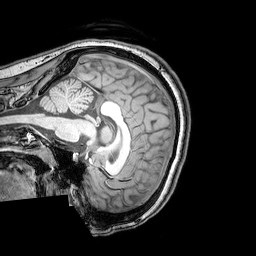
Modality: T1w
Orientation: sagittal
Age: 23
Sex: female
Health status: healthy
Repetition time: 0.081 s
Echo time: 0.037 s